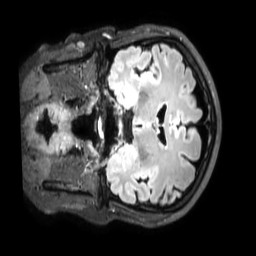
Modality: FLAIR
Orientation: coronal
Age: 41
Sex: female
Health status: healthy
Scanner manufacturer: philips
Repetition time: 4.8 s
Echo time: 0.2812 s